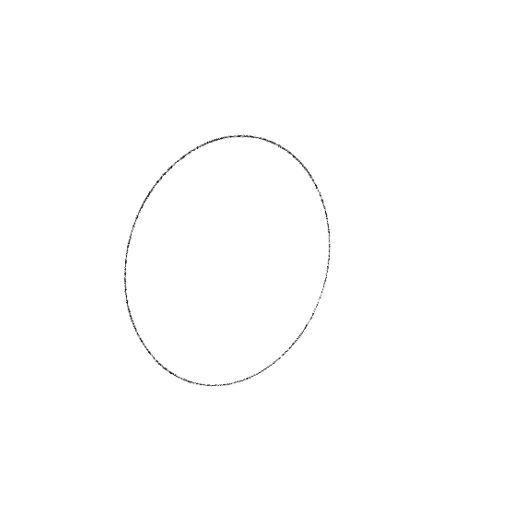
Crossing number: 0